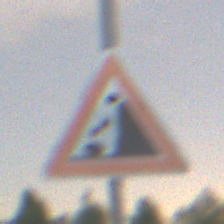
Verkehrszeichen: SteinschlagRechts
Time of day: Night
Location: Outdoor (Nature)
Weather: Overcast
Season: NotSpecified
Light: Artificial